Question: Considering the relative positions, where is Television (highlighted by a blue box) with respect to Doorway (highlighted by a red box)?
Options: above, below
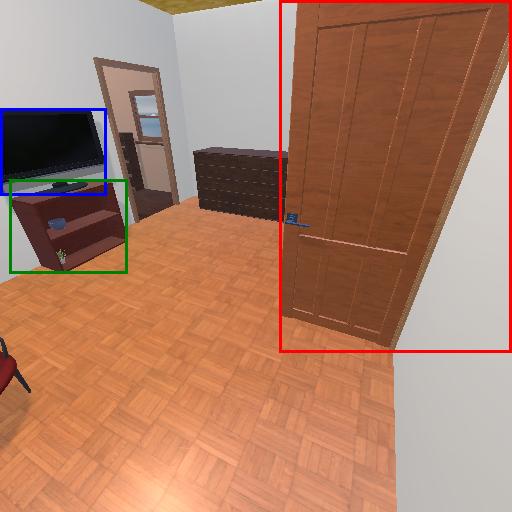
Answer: above